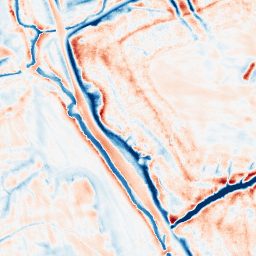
Category: edge_preserving
Decomposition family: bilateral
Decomposition parameters: d: 21
sigma_color: 150
sigma_space: 75
Upsampling method: quintic
Upsampling parameters: scale: 8
Upsampling scale: 8